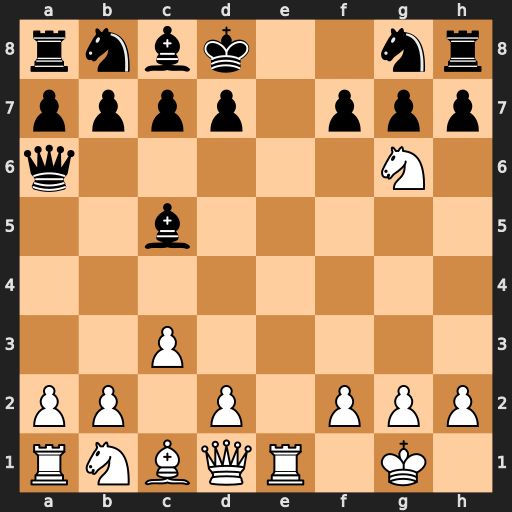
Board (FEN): rnbk2nr/pppp1ppp/q5N1/2b5/8/2P5/PP1P1PPP/RNBQR1K1
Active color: w
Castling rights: -
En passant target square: -
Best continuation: Nxh8 Bxf2+ Kxf2